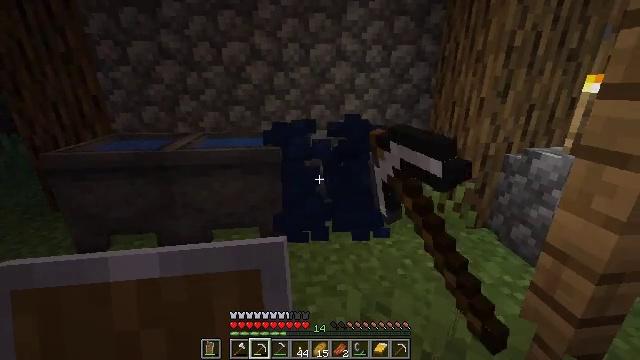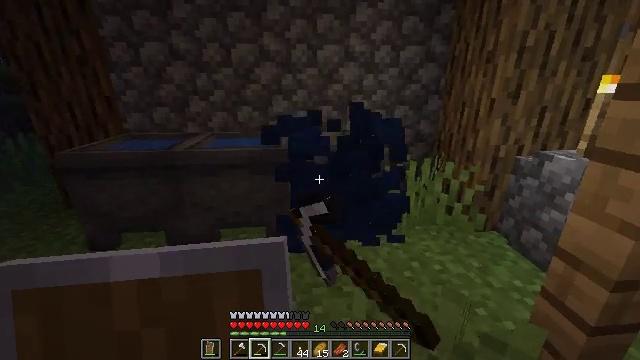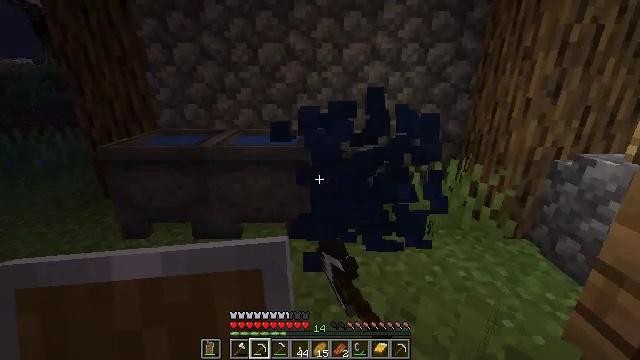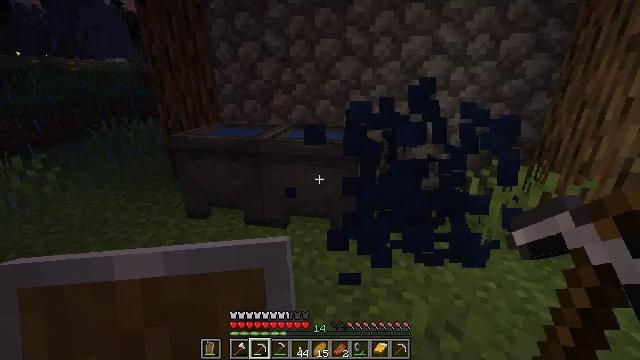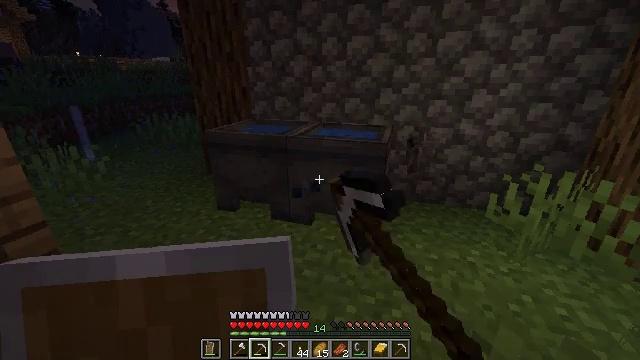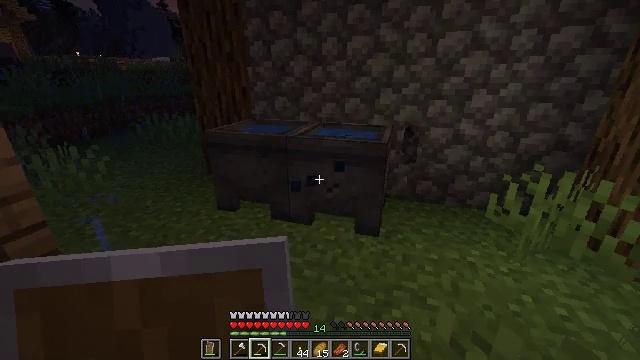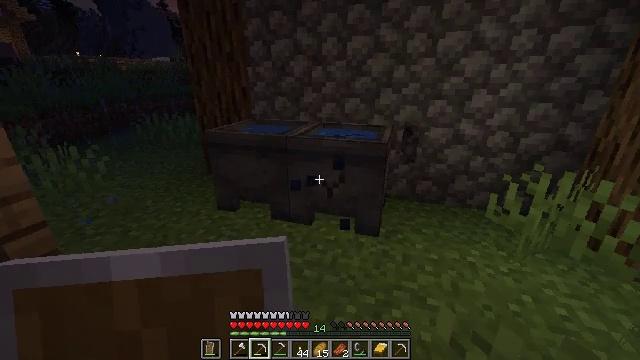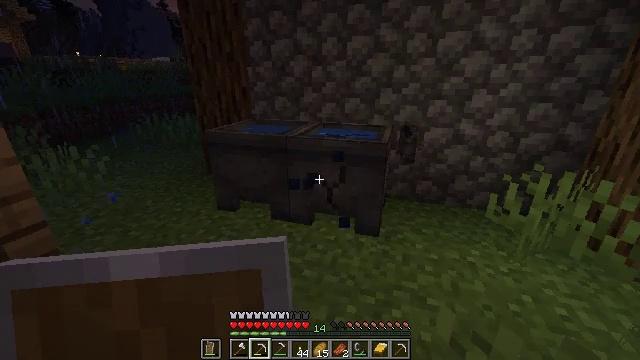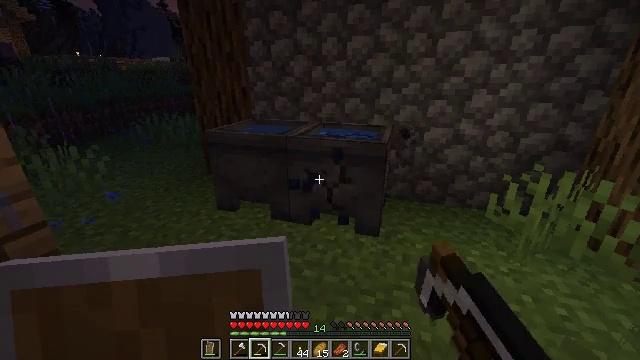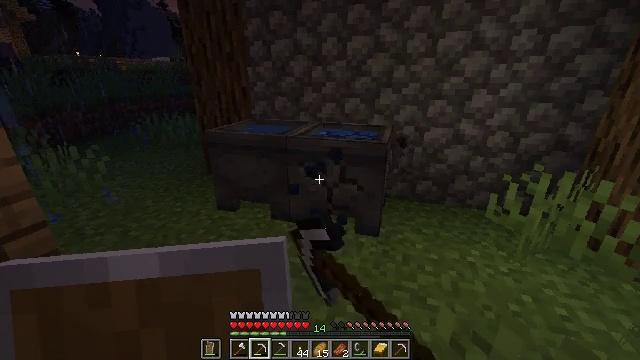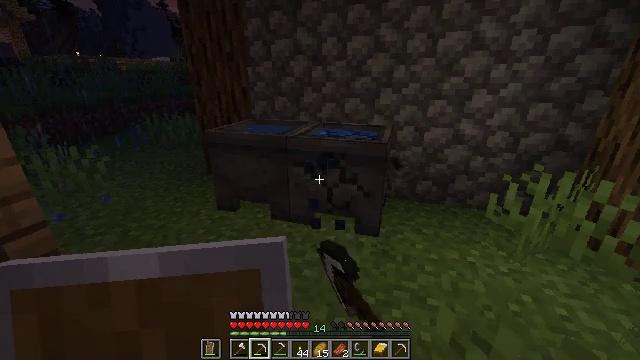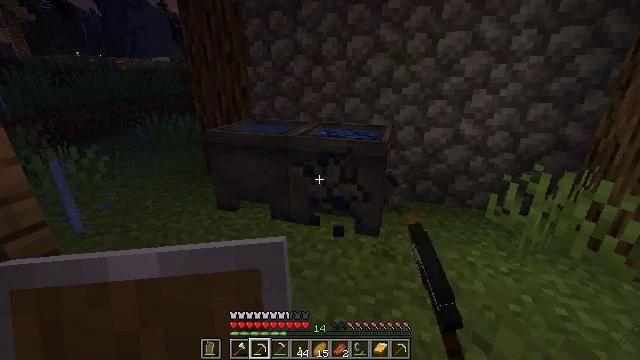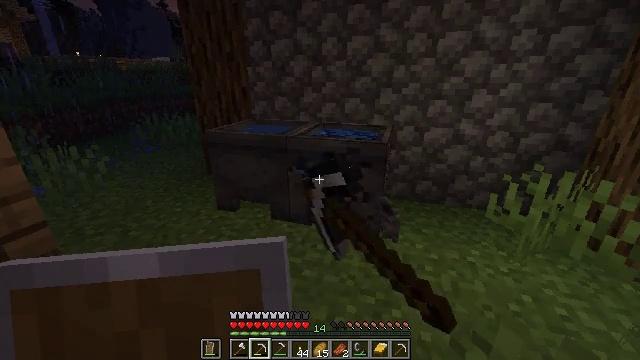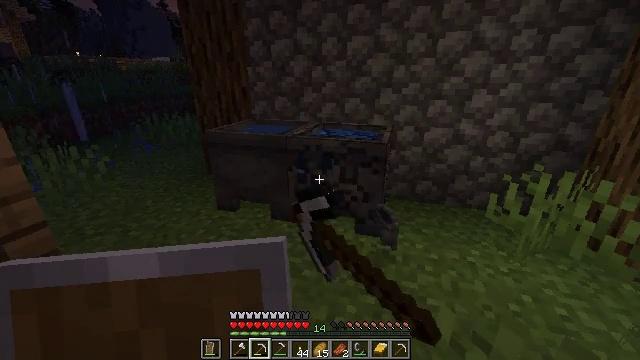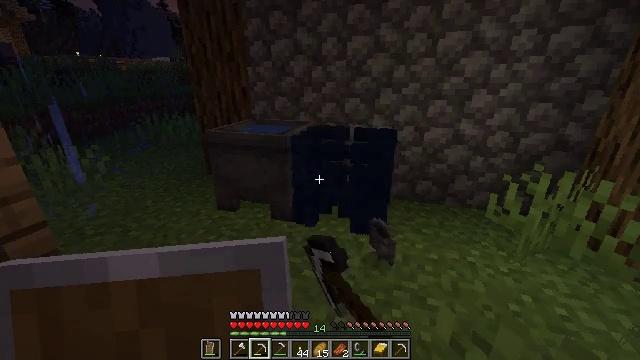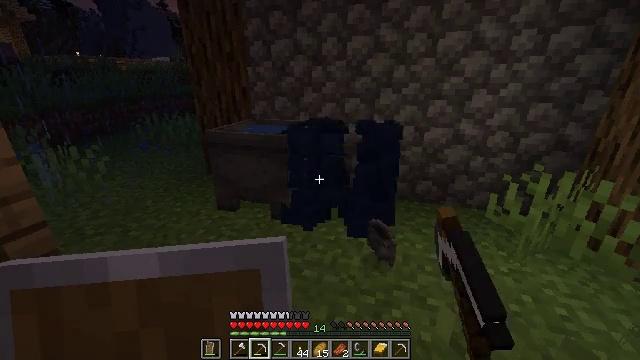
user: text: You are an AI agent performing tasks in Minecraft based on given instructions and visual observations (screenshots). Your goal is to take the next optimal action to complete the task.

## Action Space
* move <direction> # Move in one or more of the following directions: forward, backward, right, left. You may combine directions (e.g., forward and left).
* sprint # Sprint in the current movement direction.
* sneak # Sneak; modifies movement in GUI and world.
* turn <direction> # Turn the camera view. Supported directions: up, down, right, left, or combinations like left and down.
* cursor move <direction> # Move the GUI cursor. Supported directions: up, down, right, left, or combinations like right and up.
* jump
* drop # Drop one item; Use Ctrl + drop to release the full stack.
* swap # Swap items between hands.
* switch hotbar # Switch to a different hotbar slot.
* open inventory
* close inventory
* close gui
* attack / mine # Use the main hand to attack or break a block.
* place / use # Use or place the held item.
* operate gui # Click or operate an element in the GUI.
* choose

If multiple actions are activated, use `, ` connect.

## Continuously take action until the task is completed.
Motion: motion action
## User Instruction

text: Break the cauldron to collect it.
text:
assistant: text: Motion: turn left, attack / mine
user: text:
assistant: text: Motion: turn left, attack / mine
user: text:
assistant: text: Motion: turn left, attack / mine
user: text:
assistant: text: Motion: turn left, attack / mine
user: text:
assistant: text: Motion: attack / mine
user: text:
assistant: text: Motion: attack / mine
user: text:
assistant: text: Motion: attack / mine
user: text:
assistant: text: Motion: attack / mine
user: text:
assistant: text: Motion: attack / mine
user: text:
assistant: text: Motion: attack / mine
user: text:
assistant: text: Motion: attack / mine
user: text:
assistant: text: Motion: attack / mine
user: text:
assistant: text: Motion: attack / mine
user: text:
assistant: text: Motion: attack / mine
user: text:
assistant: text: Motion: attack / mine
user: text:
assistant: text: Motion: attack / mine
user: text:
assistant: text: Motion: turn left, attack / mine
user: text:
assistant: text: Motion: turn left, attack / mine
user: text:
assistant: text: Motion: attack / mine
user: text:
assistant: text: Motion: attack / mine
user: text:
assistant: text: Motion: attack / mine
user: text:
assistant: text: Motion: attack / mine
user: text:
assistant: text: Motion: attack / mine
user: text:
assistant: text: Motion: attack / mine
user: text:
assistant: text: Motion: attack / mine
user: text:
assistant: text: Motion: attack / mine
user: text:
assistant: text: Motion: attack / mine
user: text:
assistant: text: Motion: attack / mine
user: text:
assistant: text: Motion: attack / mine
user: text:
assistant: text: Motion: attack / mine